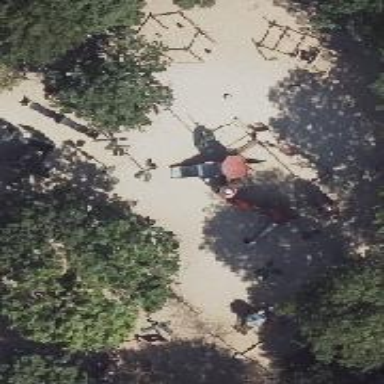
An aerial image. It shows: Playground structure.